Question: I am building a website using wordpress theme. I have two elements (one floated left, second floated right) in the footer. I need to make it centered (the second one below the first one) when I resize the browser window. I tried giving the '<p>' and '<div>' tag a class and then style it to 'float:none;' - hovewer you cann check that It didn't really work on the webpage. I also attach a picture of how I want it to be..
<URL>
'''
<div class="site-info">
<div style="margin:0 auto; width: 75%;">
<p style="float:left;">&copy; Copyright <?= date('Y'); ?> Hotel Svycarsky Dum</p>
<div style="float:right;">Naleznete nas na socialnich sitich:
<a style="display: block; float:right; margin:-4px 0 0 5px;" href=""><img src="/wp-content/themes/adamos/images/gplus.png" /></a>
<a style="display: block; float:right; margin:-4px 5px 0 5px;" href=""><img src="/wp-content/themes/adamos/images/facebook.png" /></a>
</div>
<div class="clear"></div>
</div>
</div><!-- .site-info -->
'''

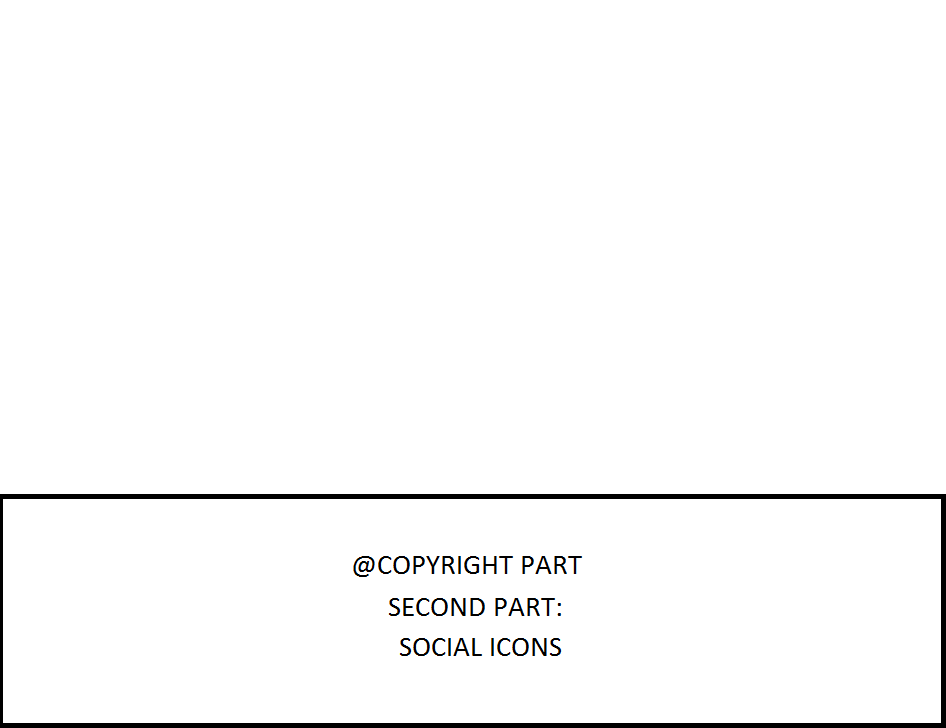
Answer: Here is updated code. with a screen less than 600px, the divs will go on top of each other. This probably will need tweaking to fit on your site.
'''
#left {
float: left;
}
#right {
float: right;
}
#center {
text-align: center;
}
#container {
margin-left: 12.5%;
margin-right: 12.5%;
}
.imagefloat {
display: block;
float: right;
margin: -4px 5px 0 5px;
}
@media (max-width: 600px) {
.nofloat {
width: 100%!important;
text-align: center;
float: none!important;
}
.imagefloat {
float: none!important;
}
}
'''
'''
<div class="site-info">
<div id="container">
<div id="left" class="nofloat">&copy; Copyright
<?=d ate( 'Y'); ?>Hotel Svycarsky Dum</div>
<div id="right" class="nofloat">
<a class="imagefloat" href="">
<img src="/wp-content/themes/adamos/images/gplus.png" />
</a>
<a class="imagefloat" href="">
<img src="/wp-content/themes/adamos/images/facebook.png" />
</a>
</div>
<div id="center">Naleznete nas na socialnich sitich:</div>
<div class="clear"></div>
</div>
</div>
'''